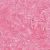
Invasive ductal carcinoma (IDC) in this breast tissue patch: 0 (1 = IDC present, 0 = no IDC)